Question: How many recently played songs?
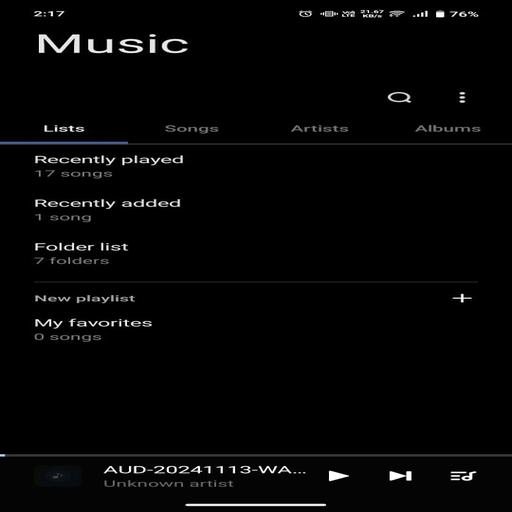
Answer: Seventeen songs